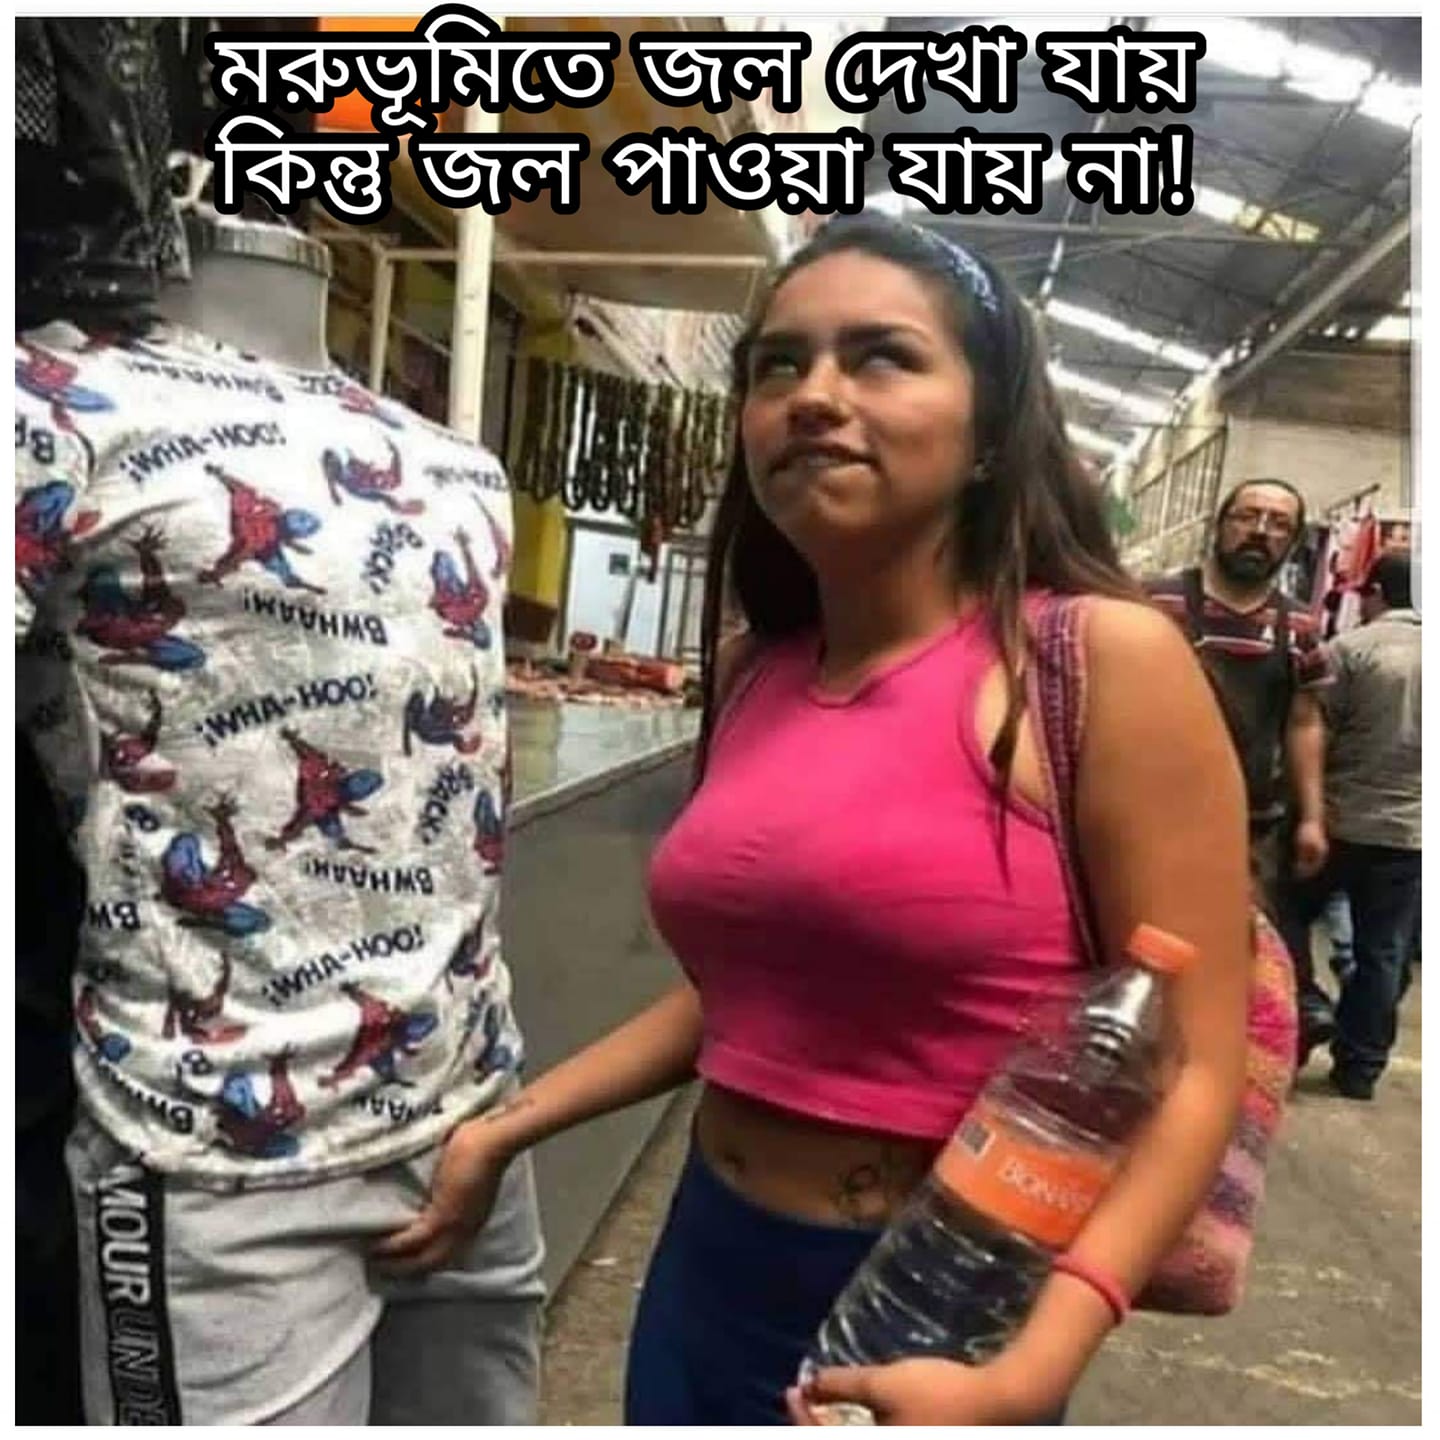
Caption: মরুভুমিতে জল দেখা যায় কিন্তু জল পাওয়া যায় না !
Label: hate